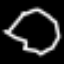
Label: octagon